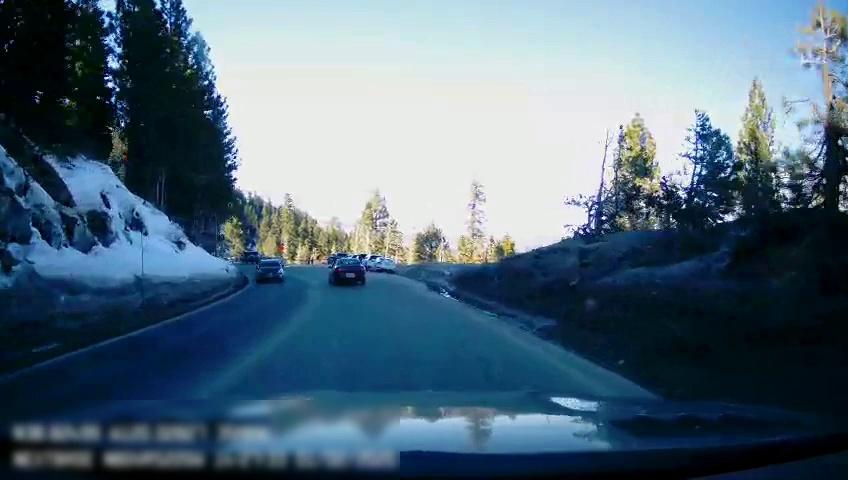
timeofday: Day
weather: Sunny
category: Drivable Space
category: Vehicles | SUV
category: Vehicles | Car
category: Vehicles | SUV
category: Vehicles | SUV
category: Vehicles | SUV
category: Vehicles | SUV
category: Vehicles | Car
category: Lanes | Opposite Lane
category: Lanes | Opposite Lane
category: Lanes | Current Lane